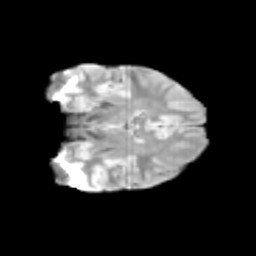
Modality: T2w
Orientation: coronal
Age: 12
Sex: female
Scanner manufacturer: siemens
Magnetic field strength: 3 T
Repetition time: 3.8 s
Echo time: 0.07 s